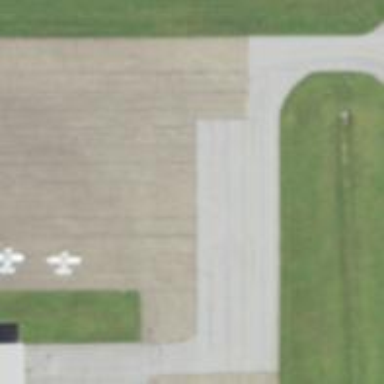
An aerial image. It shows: Image of taxiway at airport.